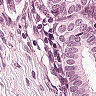
Metastatic tissue present: yes